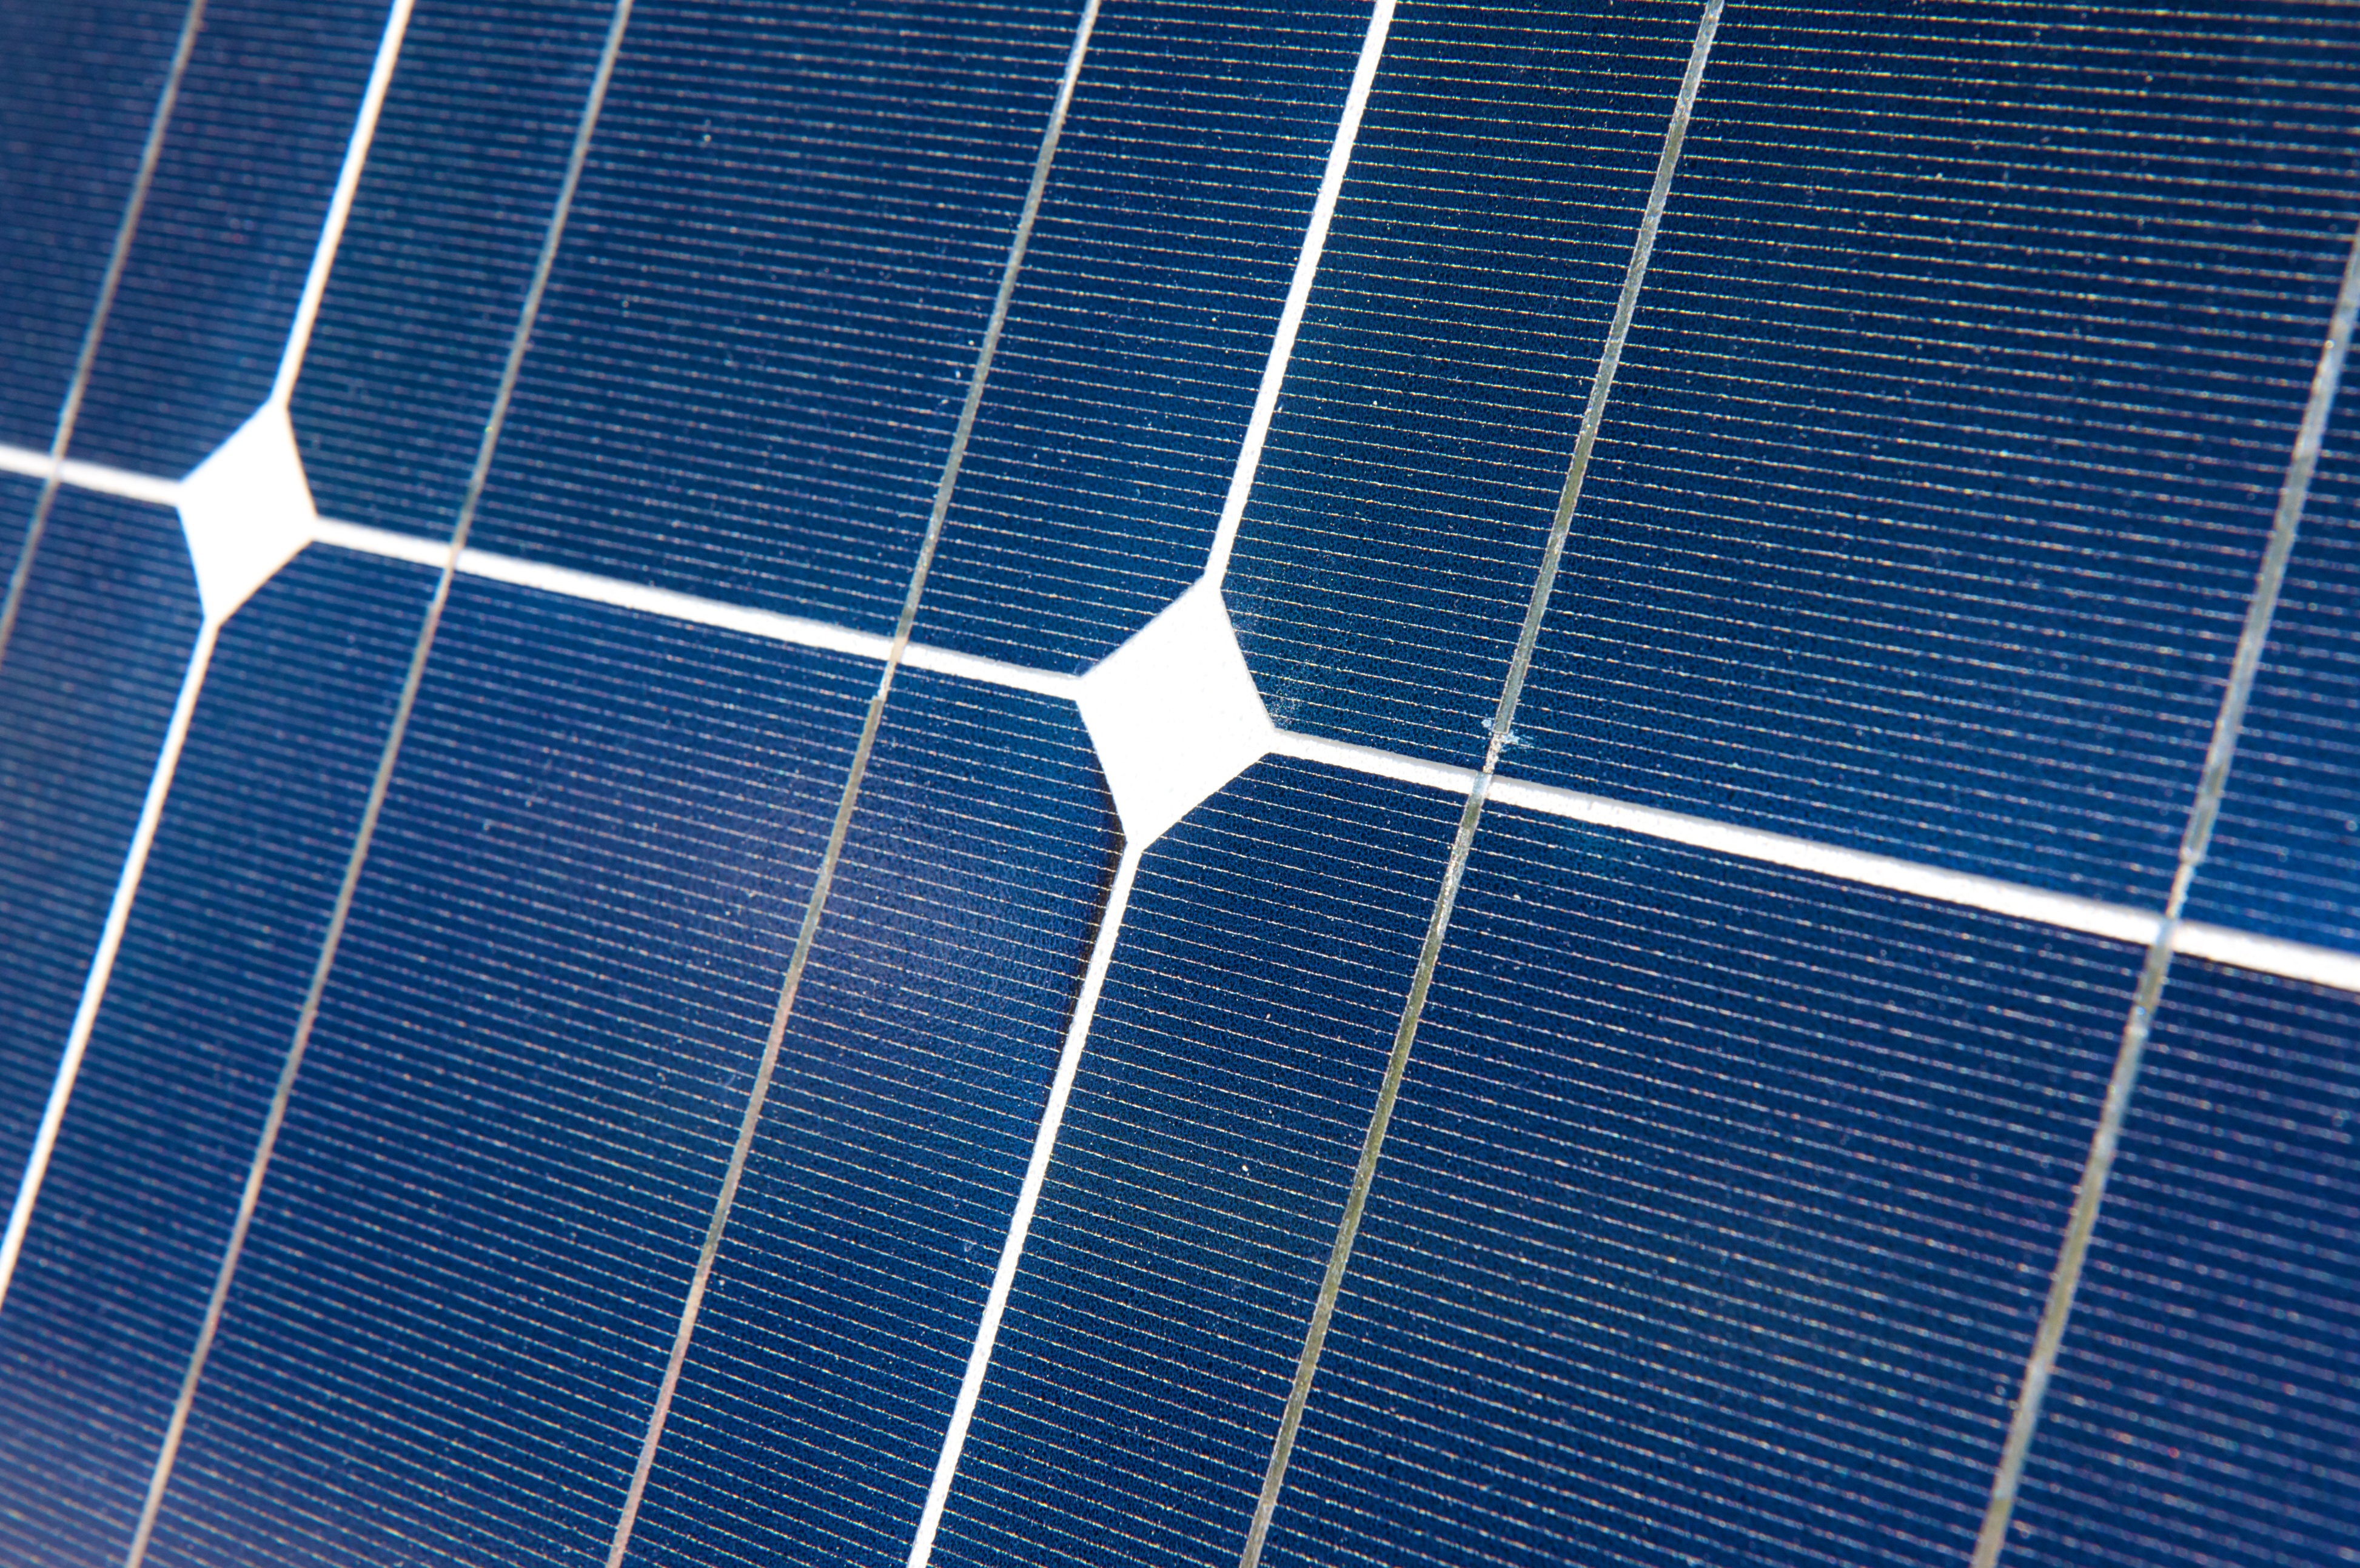
Label: Clean